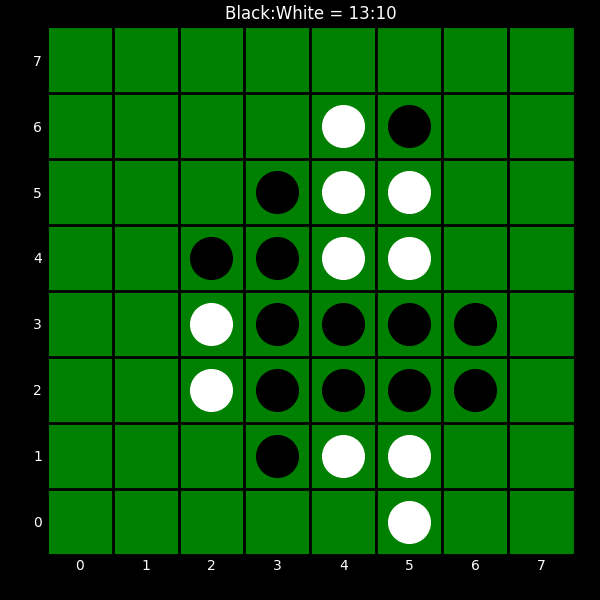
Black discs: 13
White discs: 10